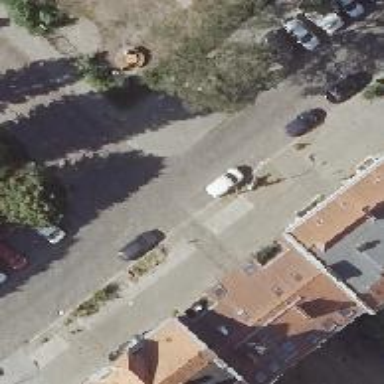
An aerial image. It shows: Residential road with sidewalks on both sides. No stopping is allowed for parking on both sides of the road.